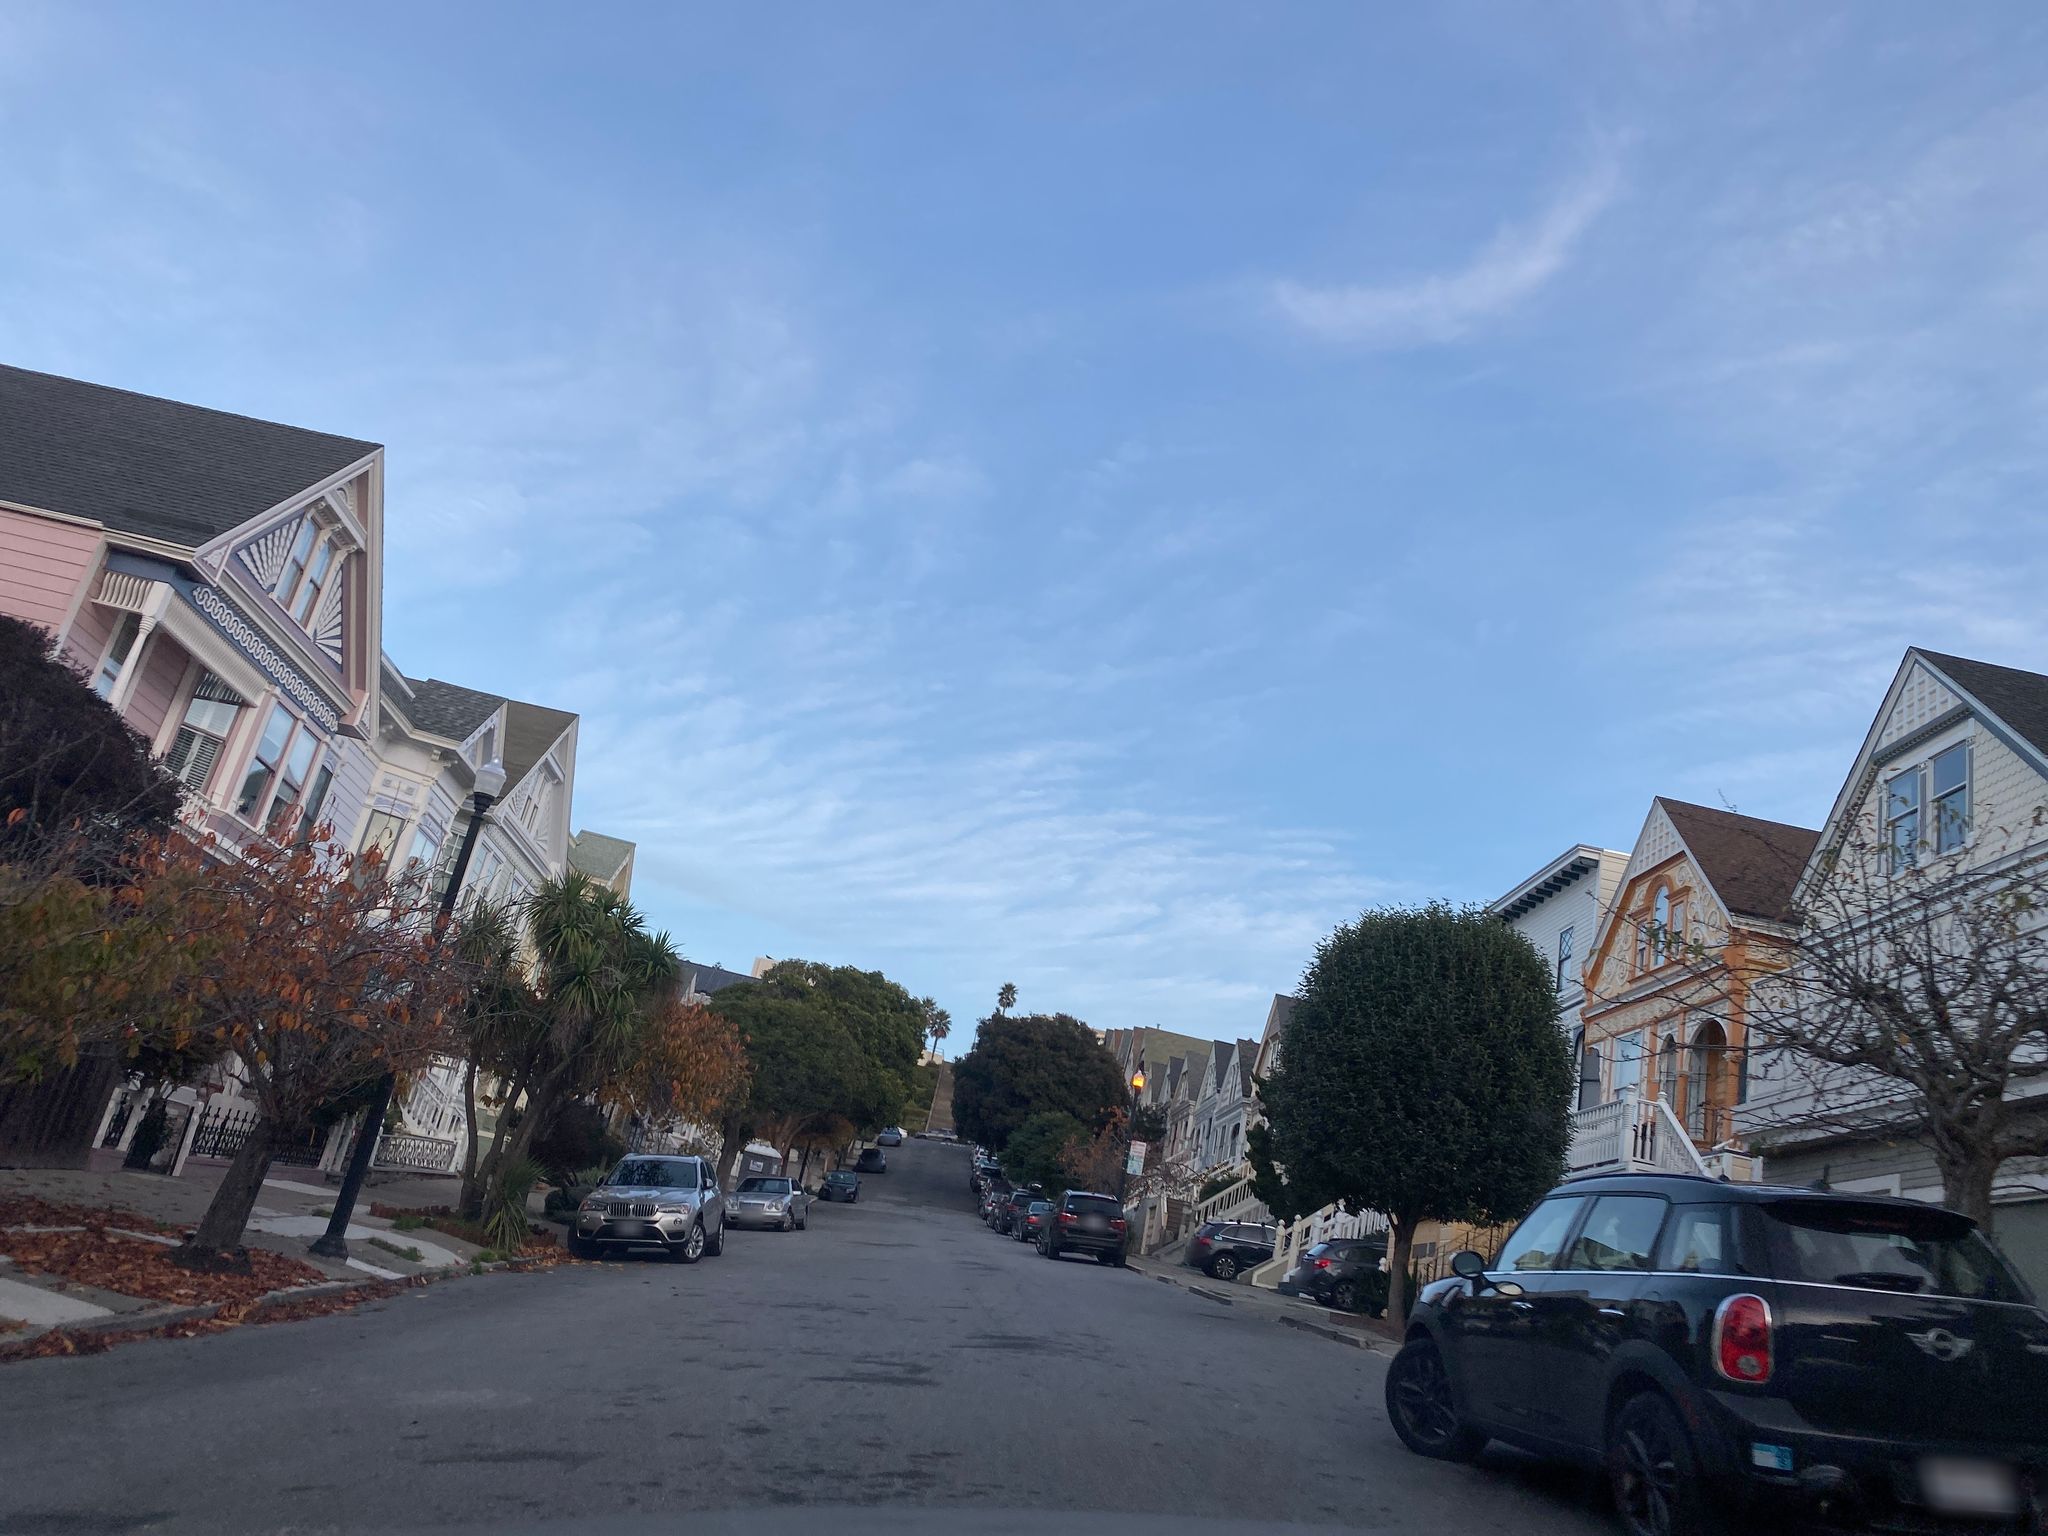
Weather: clear
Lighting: day
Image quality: good
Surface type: driving surface
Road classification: residential
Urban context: urban centre
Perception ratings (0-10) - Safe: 5.45, Lively: 6.97, Beautiful: 9.24, Boring: 2.2, Depressing: 1.98, Wealthy: 6.61